Question: I am using <URL> on how to set the title from an ajax callback.
Is updating the title from ajax supported in cluetip?
## UPDATE NOTE:
So the suggestions given below work in the sense that they can create a title but the close button doesn't show up in the title in this case. See image below.

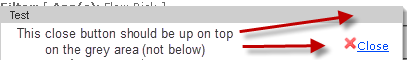
Answer: Actually, It is pretty easy if you see from a simple angle.
First thing to note, would be that all the cluetips in the document, use only mark-up layout to show all the tips. Every time a new cluetip is triggered, it only updates its mark-up layout and shows it.
### Lets see an example of how to work around with what you are trying
---
I used the demo for this. So the mark-up is:
'''
<a class="title" title="hello" href="http://plugins.learningjquery.com/cluetip/demo/ajax3.html" rel="http://plugins.learningjquery.com/cluetip/demo/ajax3.html">This example</a>
<a class="basic" href="http://plugins.learningjquery.com/cluetip/demo/ajax.html" rel="http://plugins.learningjquery.com/cluetip/demo/ajax.html">Basic</a>
'''
Lets make a small change in the styles, so that it aligns correctly
'''
.cluetip-close { float: right; margin-top: -40px; }
'''
Now, our Script, for both the clue tips.
'''
var title;
$('a.title').cluetip({
closePosition: 'top',
sticky: true,
closeText: '<img src="http://plugins.learningjquery.com/cluetip/demo/cross.png" alt="close" width="16" height="16" />Close',
ajaxCache: false,
ajaxSettings: {
success: function(data) {
title = "Your new Title";
$(this).attr("title", title); //just set the title for consistency
}
},
onShow : function(ct,c) {
$(".cluetip-title").text(title); //update the title class with the title
}
});
$('a.basic').cluetip(); //While definning another tip, it is NOT affected by previous one
'''
### It's DONE
Although the <URL> might not show it. I have tested it and .